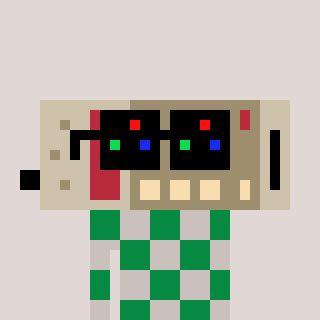
a pixel art character with square black sunglasses, a cordless phone-shaped head and a foggrey-colored body on a warm background